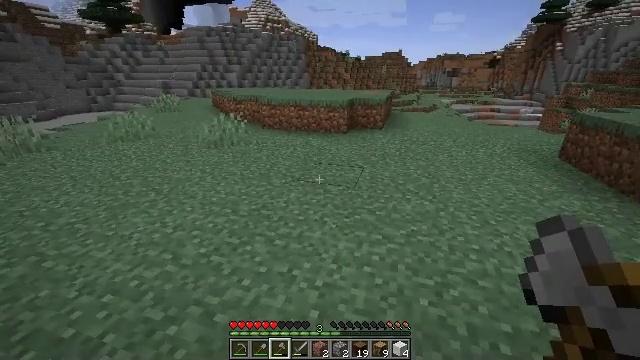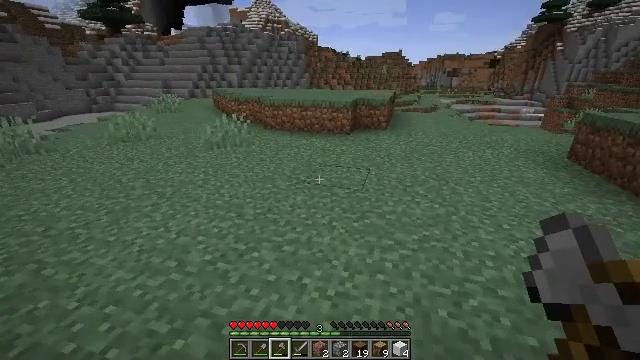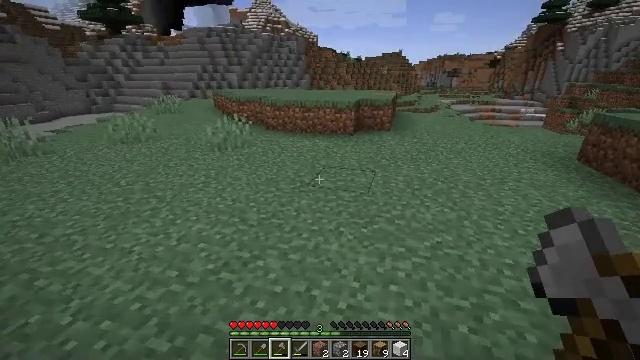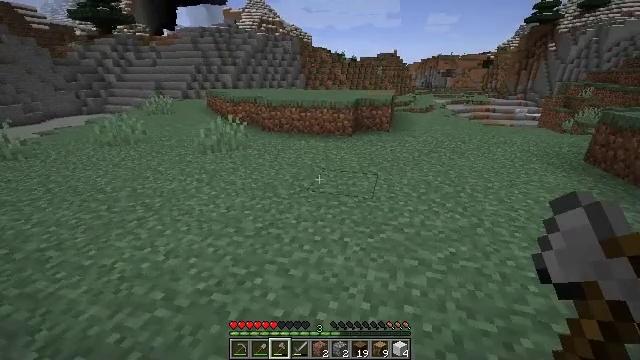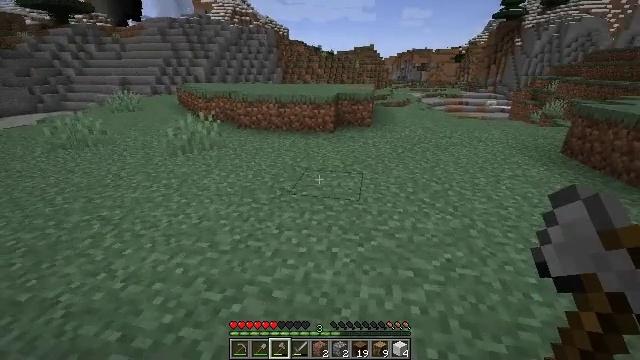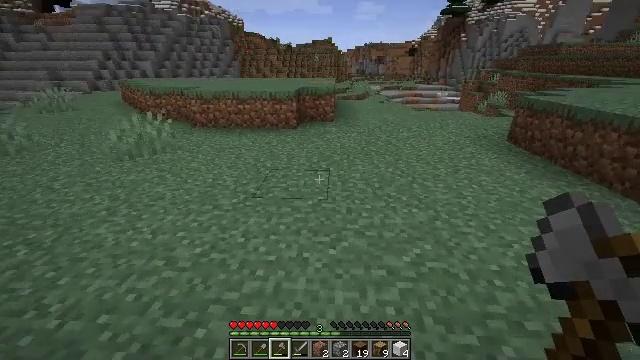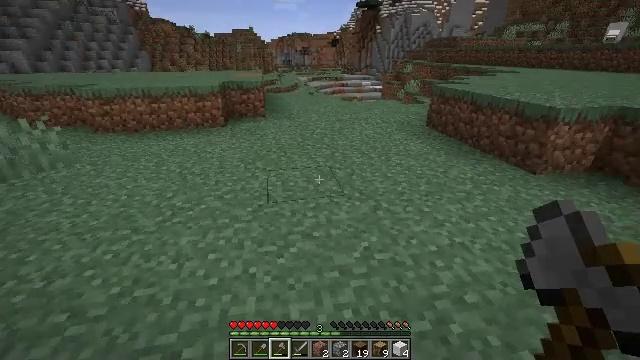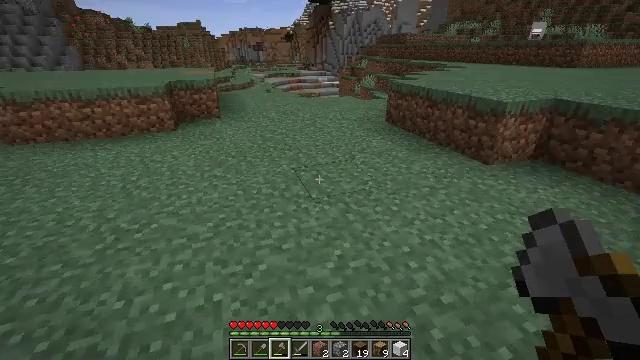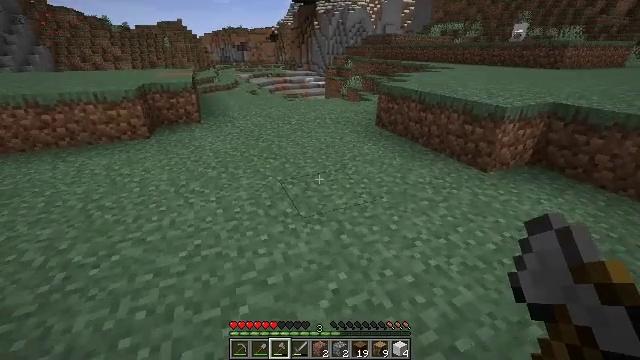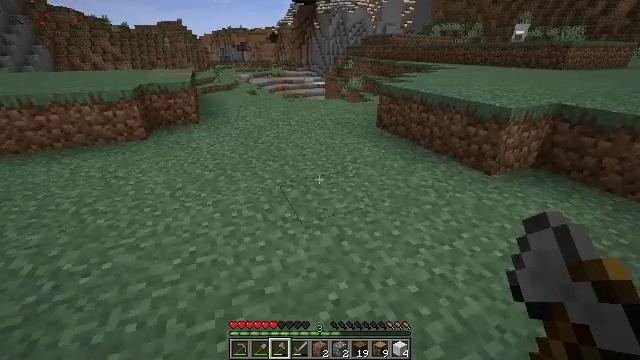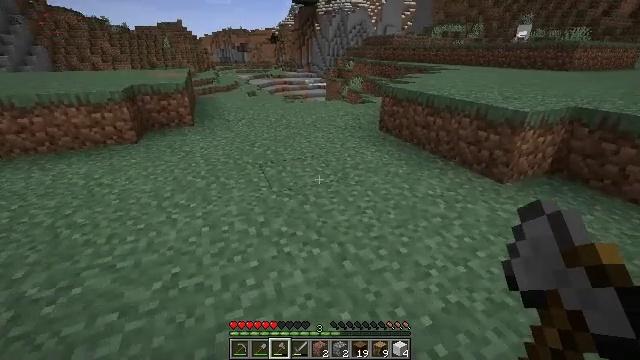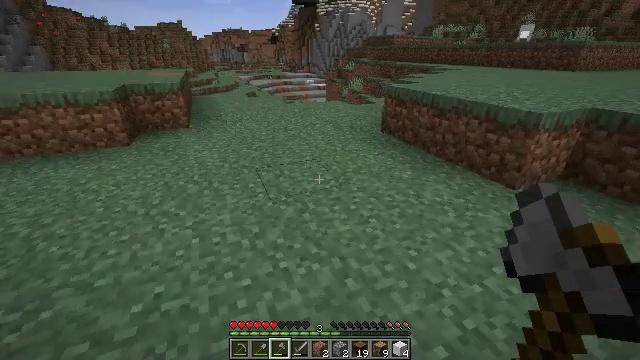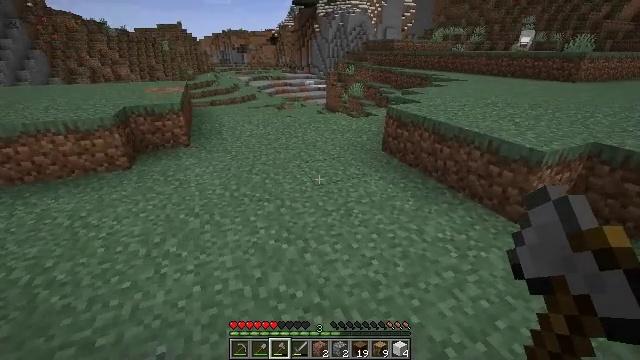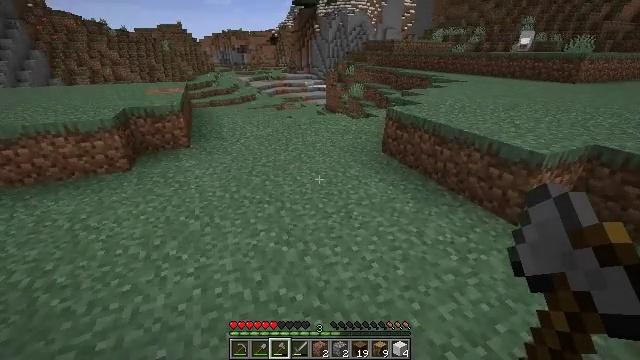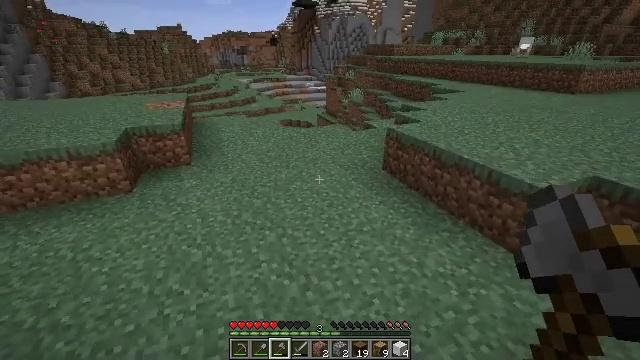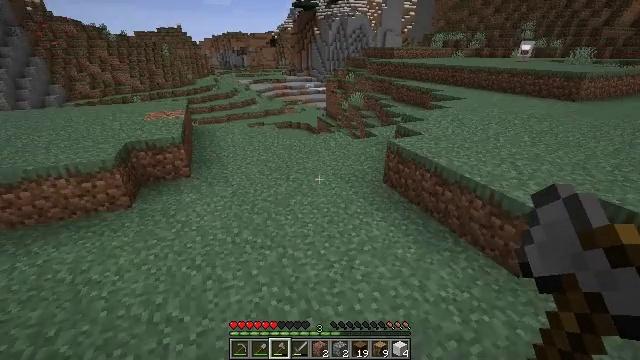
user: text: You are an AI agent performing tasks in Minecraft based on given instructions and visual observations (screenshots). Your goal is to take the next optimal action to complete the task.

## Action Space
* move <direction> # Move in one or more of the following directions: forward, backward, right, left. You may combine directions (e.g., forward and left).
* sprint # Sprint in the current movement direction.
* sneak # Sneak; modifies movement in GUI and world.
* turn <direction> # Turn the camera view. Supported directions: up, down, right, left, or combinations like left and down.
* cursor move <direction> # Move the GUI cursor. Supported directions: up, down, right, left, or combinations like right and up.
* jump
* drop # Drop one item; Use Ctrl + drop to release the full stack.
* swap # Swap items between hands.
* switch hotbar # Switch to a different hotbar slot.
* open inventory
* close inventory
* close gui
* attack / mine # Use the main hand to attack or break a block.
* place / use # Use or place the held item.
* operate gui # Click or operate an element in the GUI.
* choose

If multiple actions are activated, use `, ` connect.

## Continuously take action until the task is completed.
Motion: motion action
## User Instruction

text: craft item air
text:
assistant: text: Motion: move forward
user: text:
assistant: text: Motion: move forward
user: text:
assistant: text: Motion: move forward, turn right
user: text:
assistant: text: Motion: move forward, turn right and down
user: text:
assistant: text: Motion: move forward, turn right and down
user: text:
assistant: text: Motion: move forward, turn right and down
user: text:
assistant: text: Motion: move forward, turn right
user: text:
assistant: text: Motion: move forward, turn right
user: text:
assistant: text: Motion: move forward
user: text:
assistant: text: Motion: move forward
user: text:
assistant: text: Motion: move forward
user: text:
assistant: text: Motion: move forward, jump
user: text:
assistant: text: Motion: move forward, jump
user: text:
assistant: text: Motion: move forward, jump
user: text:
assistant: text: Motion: move forward, jump
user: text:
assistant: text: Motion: move forward, jump
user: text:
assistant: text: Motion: move forward, jump
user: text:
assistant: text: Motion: move forward, jump
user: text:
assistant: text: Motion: move forward, jump
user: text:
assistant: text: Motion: move forward, jump
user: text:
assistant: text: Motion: move forward, jump
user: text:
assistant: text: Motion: move forward, jump
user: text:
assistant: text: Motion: move forward, jump
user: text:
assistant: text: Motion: move forward, jump
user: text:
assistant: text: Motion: move forward, turn left, jump
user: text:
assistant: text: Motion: move forward, turn left, jump
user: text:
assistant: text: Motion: move forward, turn left, jump
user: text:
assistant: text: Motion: move forward, jump
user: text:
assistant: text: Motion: move forward, jump
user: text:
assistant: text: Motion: move forward, jump